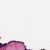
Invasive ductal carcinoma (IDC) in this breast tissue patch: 0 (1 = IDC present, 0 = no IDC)